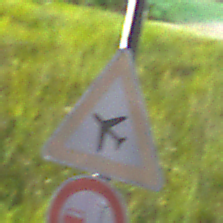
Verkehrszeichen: FlugbetriebRechts
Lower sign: VerbotUeberholenEinspurigeFahrzeuge
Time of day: Night
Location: Outdoor (Suburban)
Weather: PartlyCloudy
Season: NotSpecified
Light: Artificial